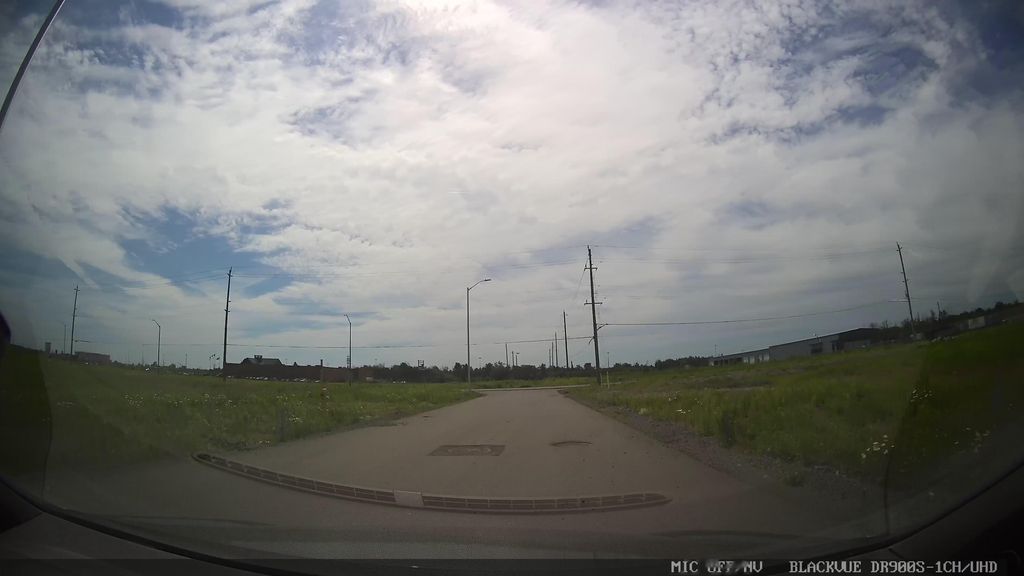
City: ottawa-gatineau